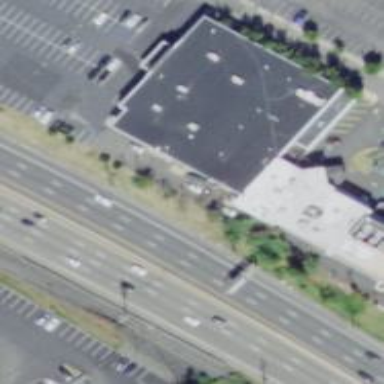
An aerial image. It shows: Building.